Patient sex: M
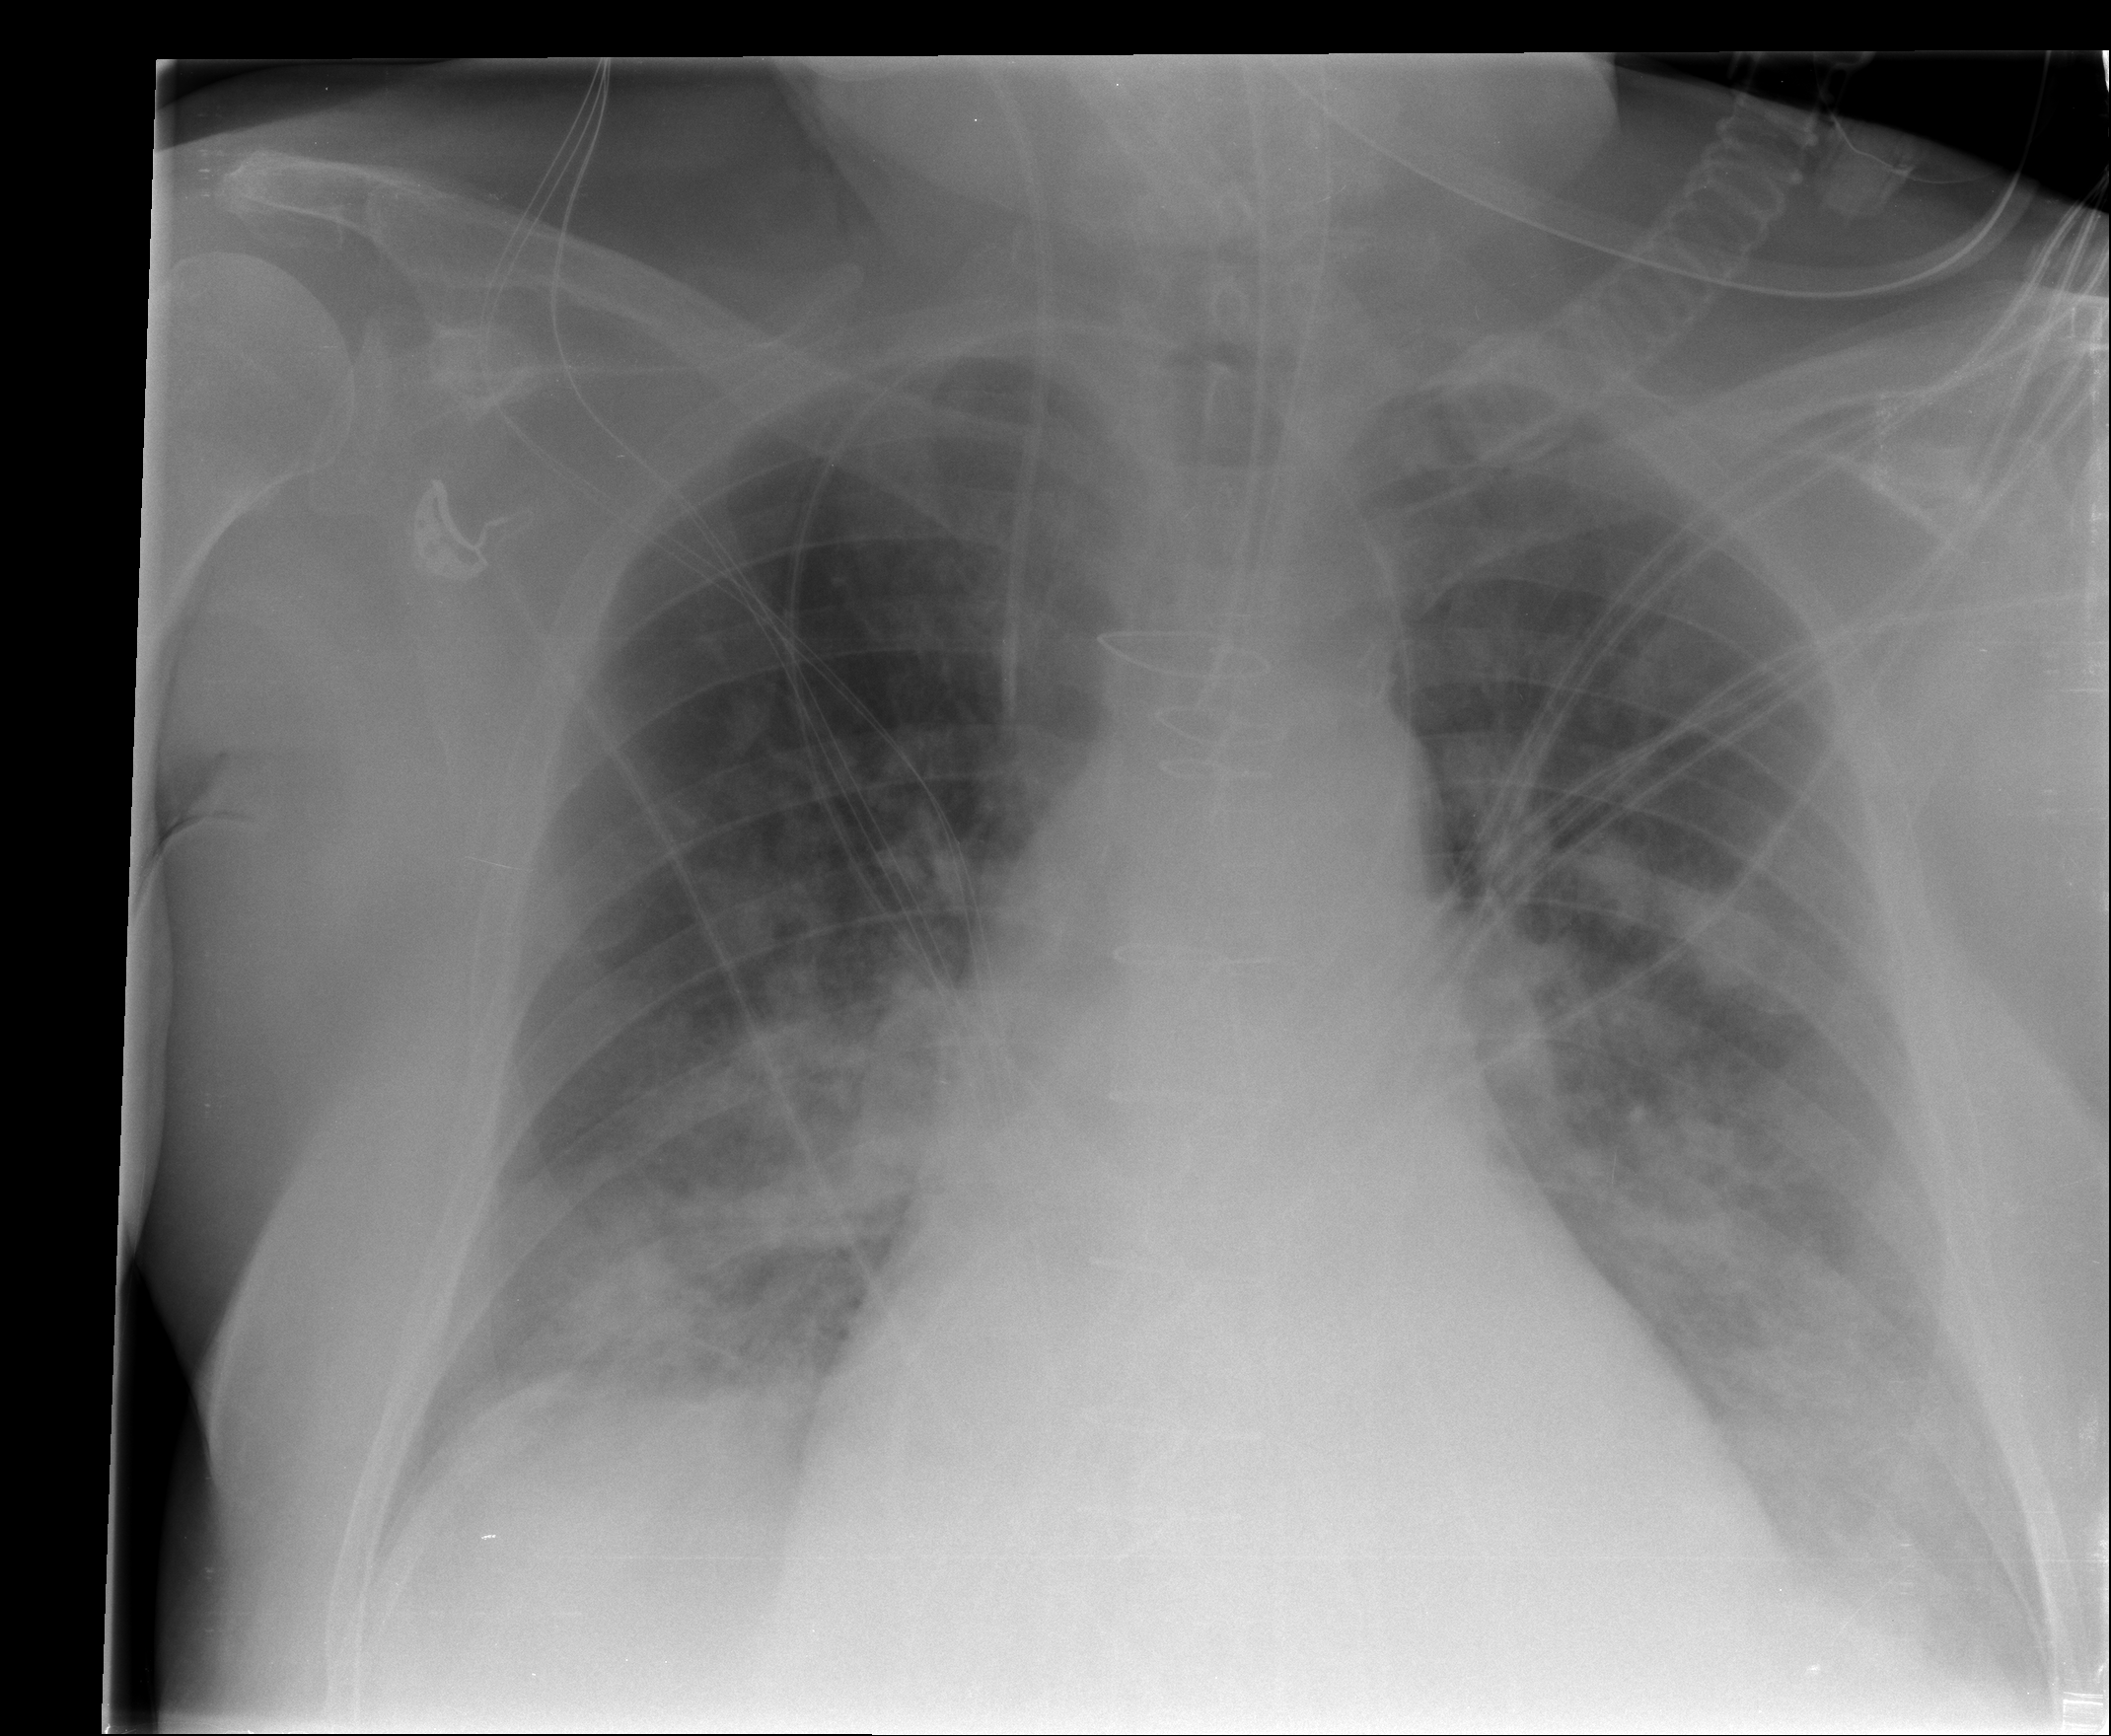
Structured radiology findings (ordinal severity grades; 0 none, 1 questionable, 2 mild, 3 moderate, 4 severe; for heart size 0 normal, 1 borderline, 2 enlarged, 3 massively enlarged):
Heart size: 2
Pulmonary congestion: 0
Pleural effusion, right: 0
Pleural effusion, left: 2
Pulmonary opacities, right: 3
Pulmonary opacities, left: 3
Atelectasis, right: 2
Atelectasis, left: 2